Aerial crown-view tile of a tropical tree (Barro Colorado Island, Panama), acquired 20240918:
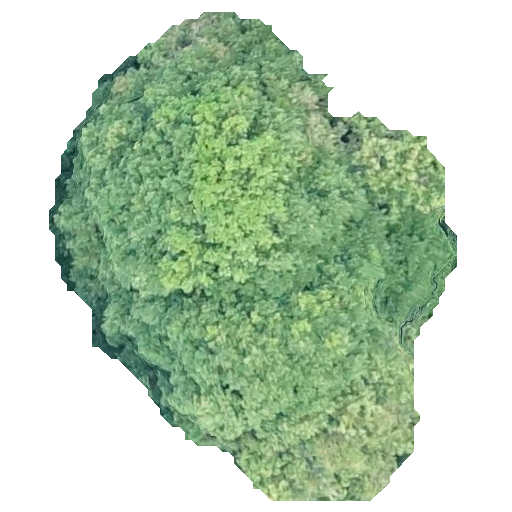
Species: Prioria copaifera
GBIF accepted scientific name: Prioria copaifera
Crown area: 212.192 m²